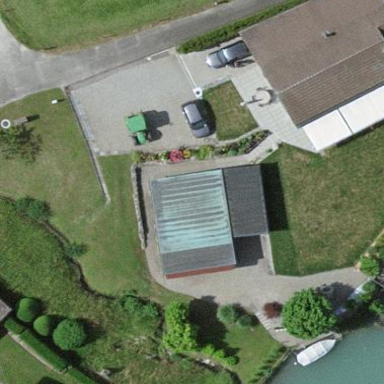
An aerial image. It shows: Shed.